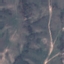
Land use / land cover: HerbaceousVegetation